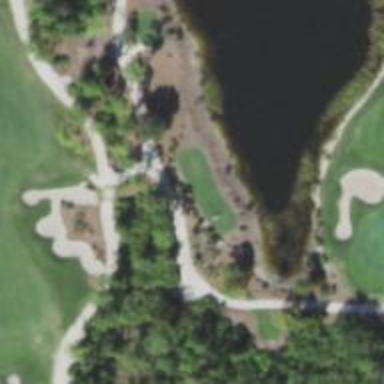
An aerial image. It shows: Pathway for golfing.